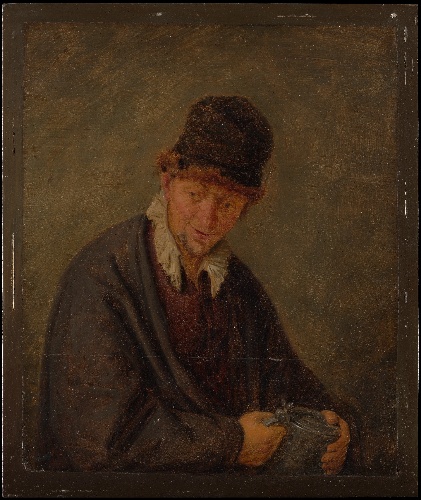
Title: Man with a Tankard
Artist: Adriaen van Ostade
Artist bio: Dutch, second half 17th century
Object type: Painting
Classification: Paintings
Medium: Oil on wood
Dimensions: 10 1/8 x 8 1/2 in. (25.7 x 21.6 cm)
Department: European Paintings
Credit line: H. O. Havemeyer Collection, Bequest of Mrs. H. O. Havemeyer, 1929
Accession year: 1929
Repository: Metropolitan Museum of Art, New York, NY
Tags: Men|Portraits